The plot shows how the frequency content of a bearing vibration signal evolves over time (STFT spectrogram). Determine the bearing's health state. Answer with exactly one of: normal, inner_race, outer_race, ball.
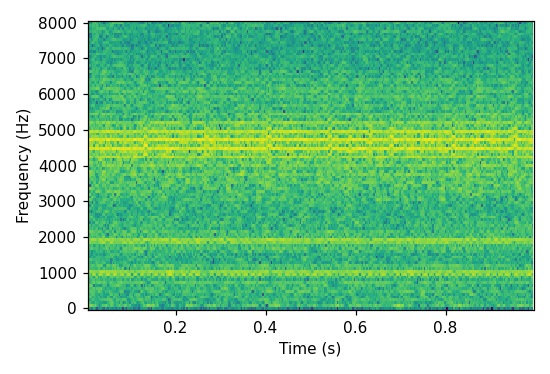
Answer: outer_race